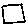
Label: square